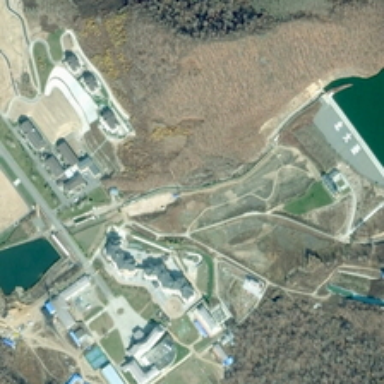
Some buildings and green trees are in a resort with two ponds .